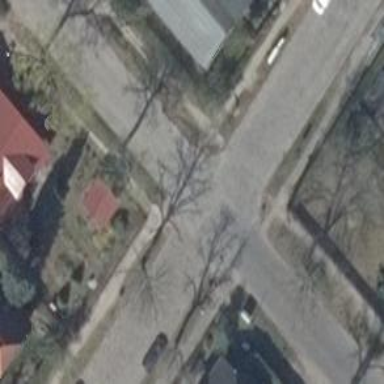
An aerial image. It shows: Unmarked crossing on the road.